Field crop: maize
Growth stage: 2
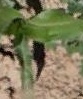
Species: maize